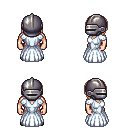
a pixel art fantasy rpg character, male body template, human, light skin, underdress, white pants, light blonde pageboy hairstyle, metal helm, black shoes, four views (front, back, left, right), 2x2 character sprite sheet, small pixel art, hard edges, no anti-aliasing